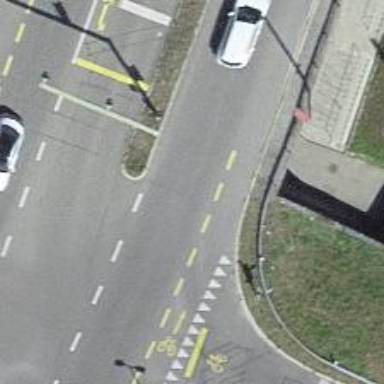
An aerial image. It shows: Asphalt road with primary highway designation. It includes separate cycle lane and sidewalk.